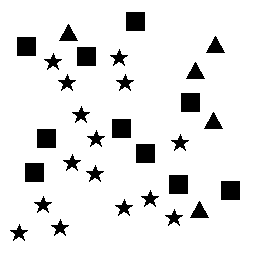
Squares: 10
Triangles: 5
Stars: 15
Total shapes: 30